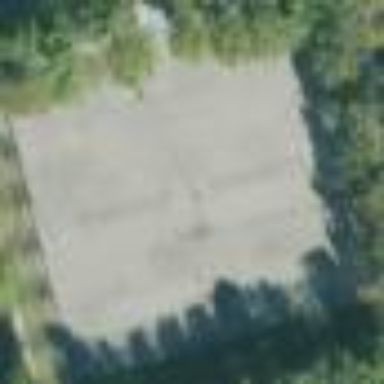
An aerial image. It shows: Tennis court on pitch designated for leisure land.